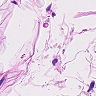
Metastatic tissue present: no